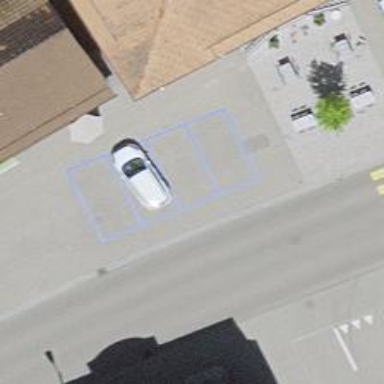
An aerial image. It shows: Parking available on the street side.